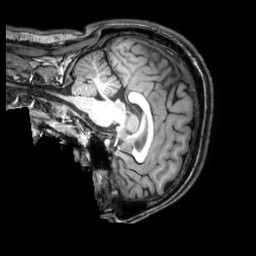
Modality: T1w
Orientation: sagittal
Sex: male
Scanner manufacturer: philips
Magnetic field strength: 3 T
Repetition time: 0.008202 s
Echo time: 0.00376 s